Question: I know something about scrum and project management. For ex. We need to findout all steps of program and write down with their prioraty and work hours. But I don't know how to draw burn down chart for one sprint (which values do we need and which calculation creates the chart?).

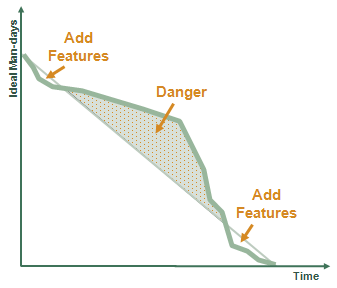
Answer: You need
- -
Now you can calculate the ideal-line. On the first day no task is accomplished. On the last day all tasks should be accomplished.
The chart draws the task-hours that are not accomplished for each day.
That's it.